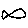
Label: fish